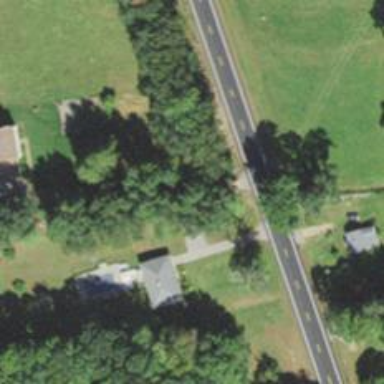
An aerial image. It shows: Residential driveway designated as service road.